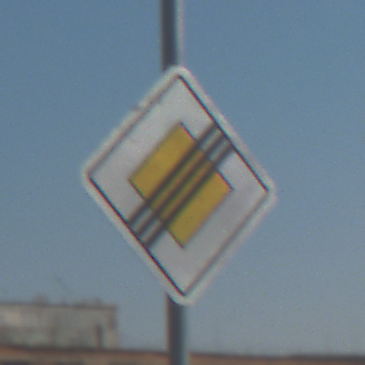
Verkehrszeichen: EndeVorfahrtsstrasse
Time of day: Midday
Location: Outdoor (Suburban)
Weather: PartlyCloudy
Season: NotSpecified
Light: Natural